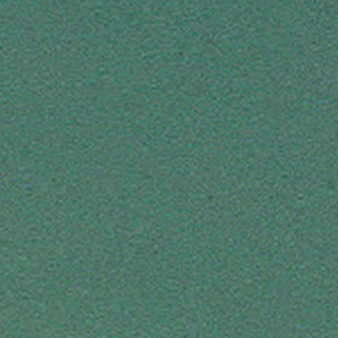
Label: other